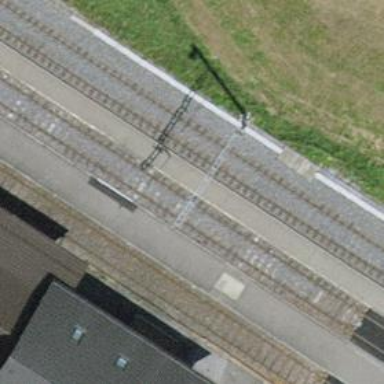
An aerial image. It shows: Stop position for public transport on the railway.